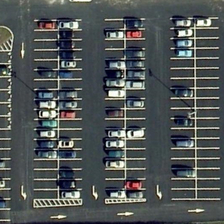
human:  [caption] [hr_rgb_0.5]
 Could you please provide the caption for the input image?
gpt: many cars are in a parking lot with many empty parking spaces .

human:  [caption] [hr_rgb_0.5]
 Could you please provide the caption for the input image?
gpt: many cars are in a parking lot with many empty parking spaces .

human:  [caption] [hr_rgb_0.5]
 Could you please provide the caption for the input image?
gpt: many cars are in a parking lot with many empty parking spaces .

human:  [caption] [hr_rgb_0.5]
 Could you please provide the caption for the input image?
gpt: many cars are in a parking lot with many empty parking spaces .

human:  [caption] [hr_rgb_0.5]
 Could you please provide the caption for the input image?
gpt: many cars are in a parking lot with many empty parking spaces .